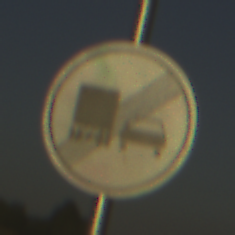
Verkehrszeichen: EndeUeberholverbotKraftfahrzeuge
Umgebung: Outdoor, RoadRail
Tageszeit: SunriseSunset
Wetter: Clear
Licht: Natural
Jahreszeit: NotSpecified
Kontrast: HighContrast